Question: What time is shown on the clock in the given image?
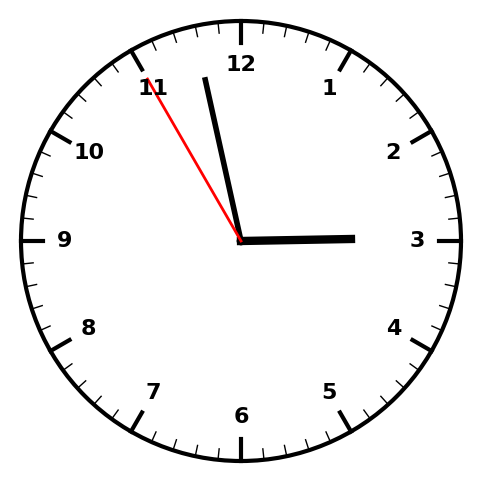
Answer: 02:57:55